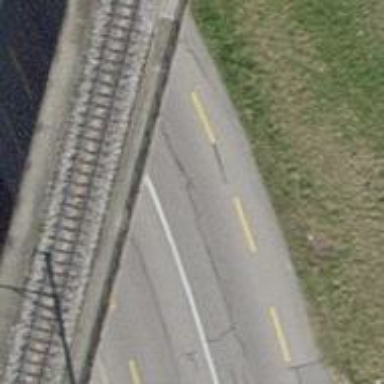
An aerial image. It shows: Tertiary road with asphalt surface. There is lane for cyclists on both sides of the road.